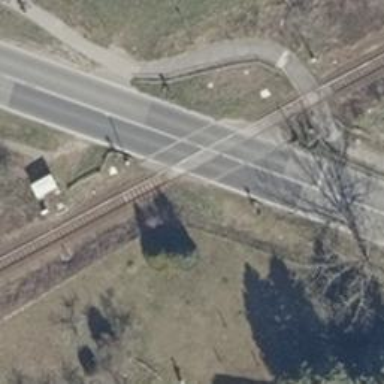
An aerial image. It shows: Level crossing with light signals and saltire markings.